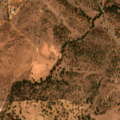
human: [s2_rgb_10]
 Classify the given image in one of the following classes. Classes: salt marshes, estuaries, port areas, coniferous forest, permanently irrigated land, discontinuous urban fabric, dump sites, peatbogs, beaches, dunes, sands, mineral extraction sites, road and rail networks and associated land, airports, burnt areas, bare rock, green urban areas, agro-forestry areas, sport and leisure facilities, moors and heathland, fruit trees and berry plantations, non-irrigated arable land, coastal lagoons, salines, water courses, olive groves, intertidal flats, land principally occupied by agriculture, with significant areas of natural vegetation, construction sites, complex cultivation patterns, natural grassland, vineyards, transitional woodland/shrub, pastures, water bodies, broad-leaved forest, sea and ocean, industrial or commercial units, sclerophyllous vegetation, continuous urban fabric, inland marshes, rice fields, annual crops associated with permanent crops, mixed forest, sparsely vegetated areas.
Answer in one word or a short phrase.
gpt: non-irrigated arable land, complex cultivation patterns, agro-forestry areas